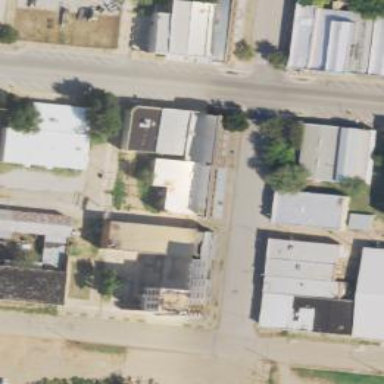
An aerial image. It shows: Alleyway designated as service road.